Current action and preconditions to check: trajectory_clear

Your task: For each precondition in the list above, predict whether it will hold at this action.

Consider the current scene as observed from the mobile robot's camera, and analyze the predicted future states of all dynamic agents (e.g., people, animals, vehicles, or any moving entities) within the NEXT SECOND.

IMPORTANT: Only answer "very likely" if you are absolutely certain—based on strong, clear evidence—that a dynamic agent will violate the precondition in the predicted future state. Do NOT answer "very likely" for unlikely, ambiguous, or low-probability risks.

Ask yourself for each precondition: Is there a high probability, with clear and convincing evidence, that the predicted future states of any dynamic agent will interfere with the predicted future state of the currently executing action within the NEXT SECOND, causing that precondition to fail?

Assess the risk level based on these predictions. Use "likely" or "very likely" if motions create a clear risk of interference.

Use "neutral" or "improbable" if agents are nearby but their predicted paths are clearly diverging or non-conflicting.

Failure Risk Categories: "very improbable", "improbable", "neutral", "likely", "very likely"

Answer Format: Output ONLY the probability_of_failure value from these categories: "very improbable", "improbable", "neutral", "likely", "very likely"

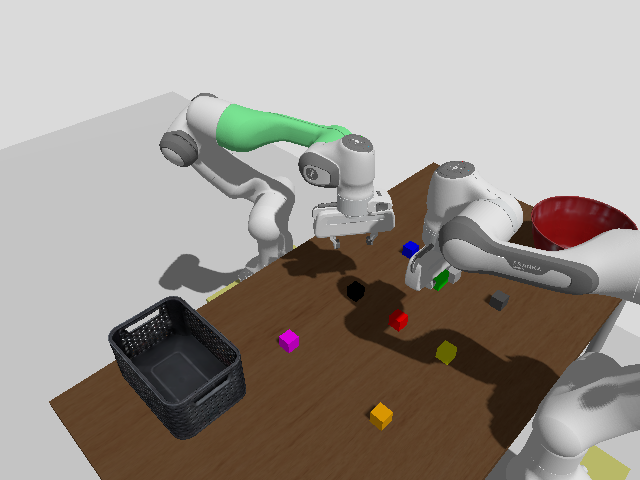

Answer: improbable